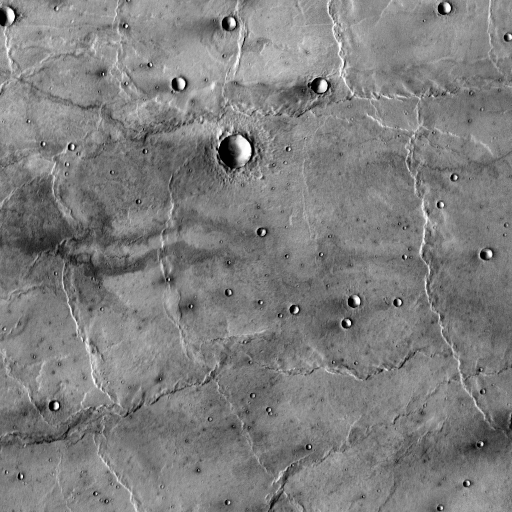
Crater classes present: Background, Other